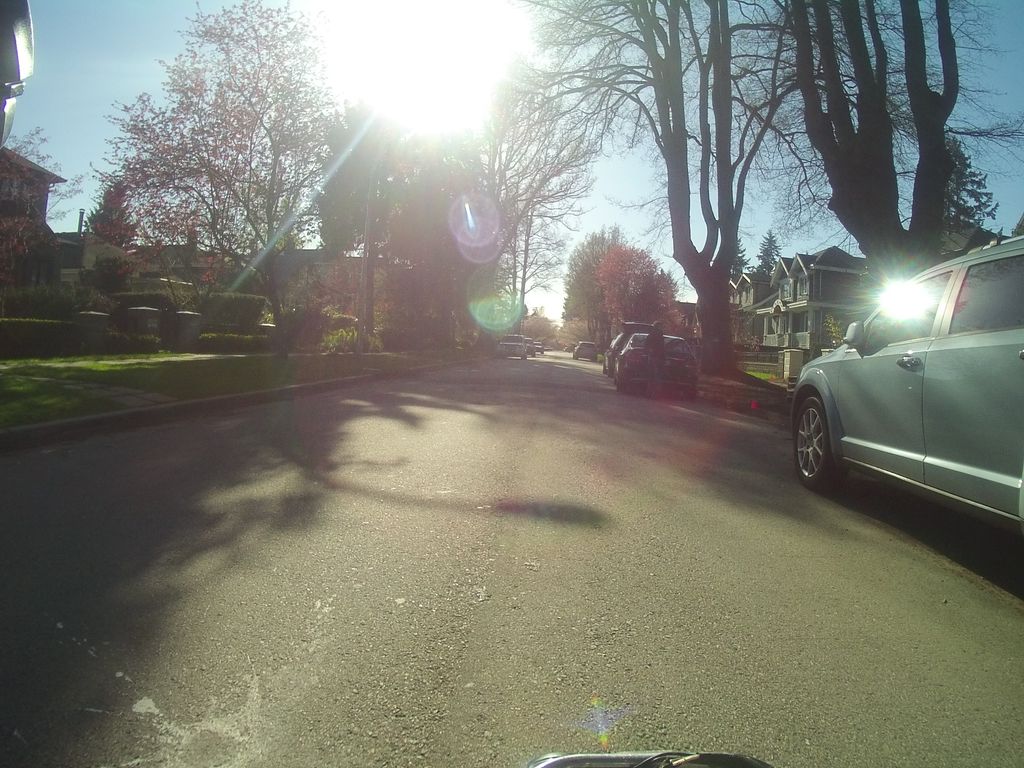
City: vancouver